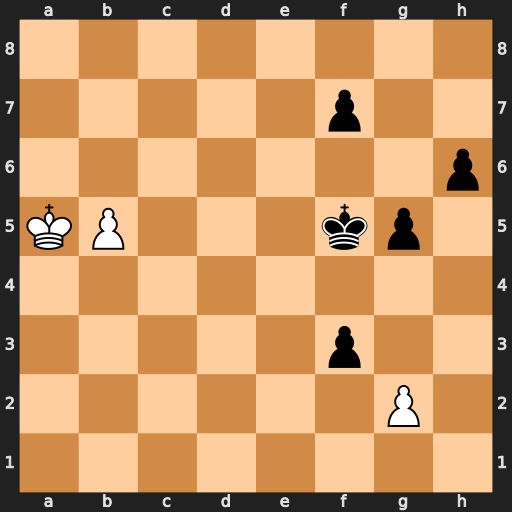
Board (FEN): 8/5p2/7p/KP3kp1/8/5p2/6P1/8
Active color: w
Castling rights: -
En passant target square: -
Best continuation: gxf3 h5 b6 h4 b7